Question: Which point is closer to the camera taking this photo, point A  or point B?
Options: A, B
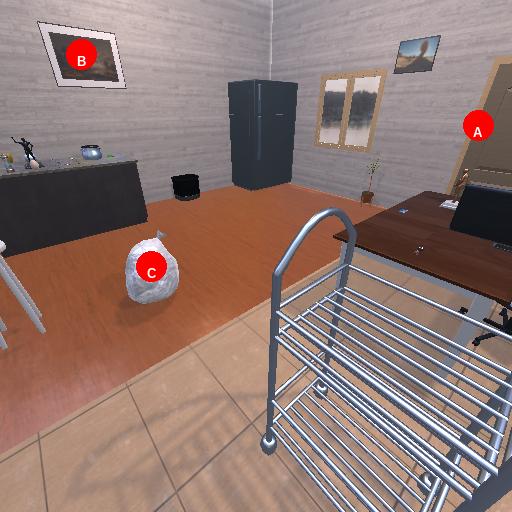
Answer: A